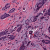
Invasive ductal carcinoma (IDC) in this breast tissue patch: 1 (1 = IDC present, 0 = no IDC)